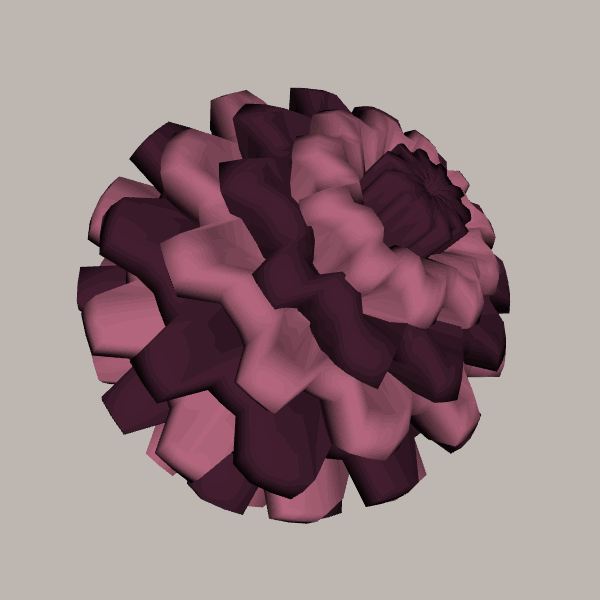
Background: light